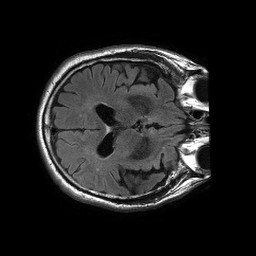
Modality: FLAIR
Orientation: axial
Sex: male
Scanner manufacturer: philips
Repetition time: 11 s
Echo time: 0.125 s